Question: I am using the following code to display a datepicker dialog:
'''
DatePickerDialog dialog = new DatePickerDialog(getActivity(), new DatePickerDialog.OnDateSetListener()
{
@Override
public void onDateSet(DatePicker view, int year, int monthOfYear, int dayOfMonth)
{
mDateOfJourney.set(year, monthOfYear, dayOfMonth);
if (mDateOfJourney.after(mCalendar) || mDateOfJourney.equals(mCalendar))
{
setJourneyDateView(mDateOfJourney);
} else {
Toast.makeText(getActivity(), getString(R.string.invalid_date), Toast.LENGTH_SHORT).show();
}
}
}, mCalendar.get(Calendar.YEAR), mCalendar.get(Calendar.MONTH), mCalendar.get(Calendar.DAY_OF_MONTH));
dialog.getDatePicker().setMinDate(mCalendar.getTimeInMillis());
dialog.show();
'''
The output of this code has some rendering issues: It shows up like this:

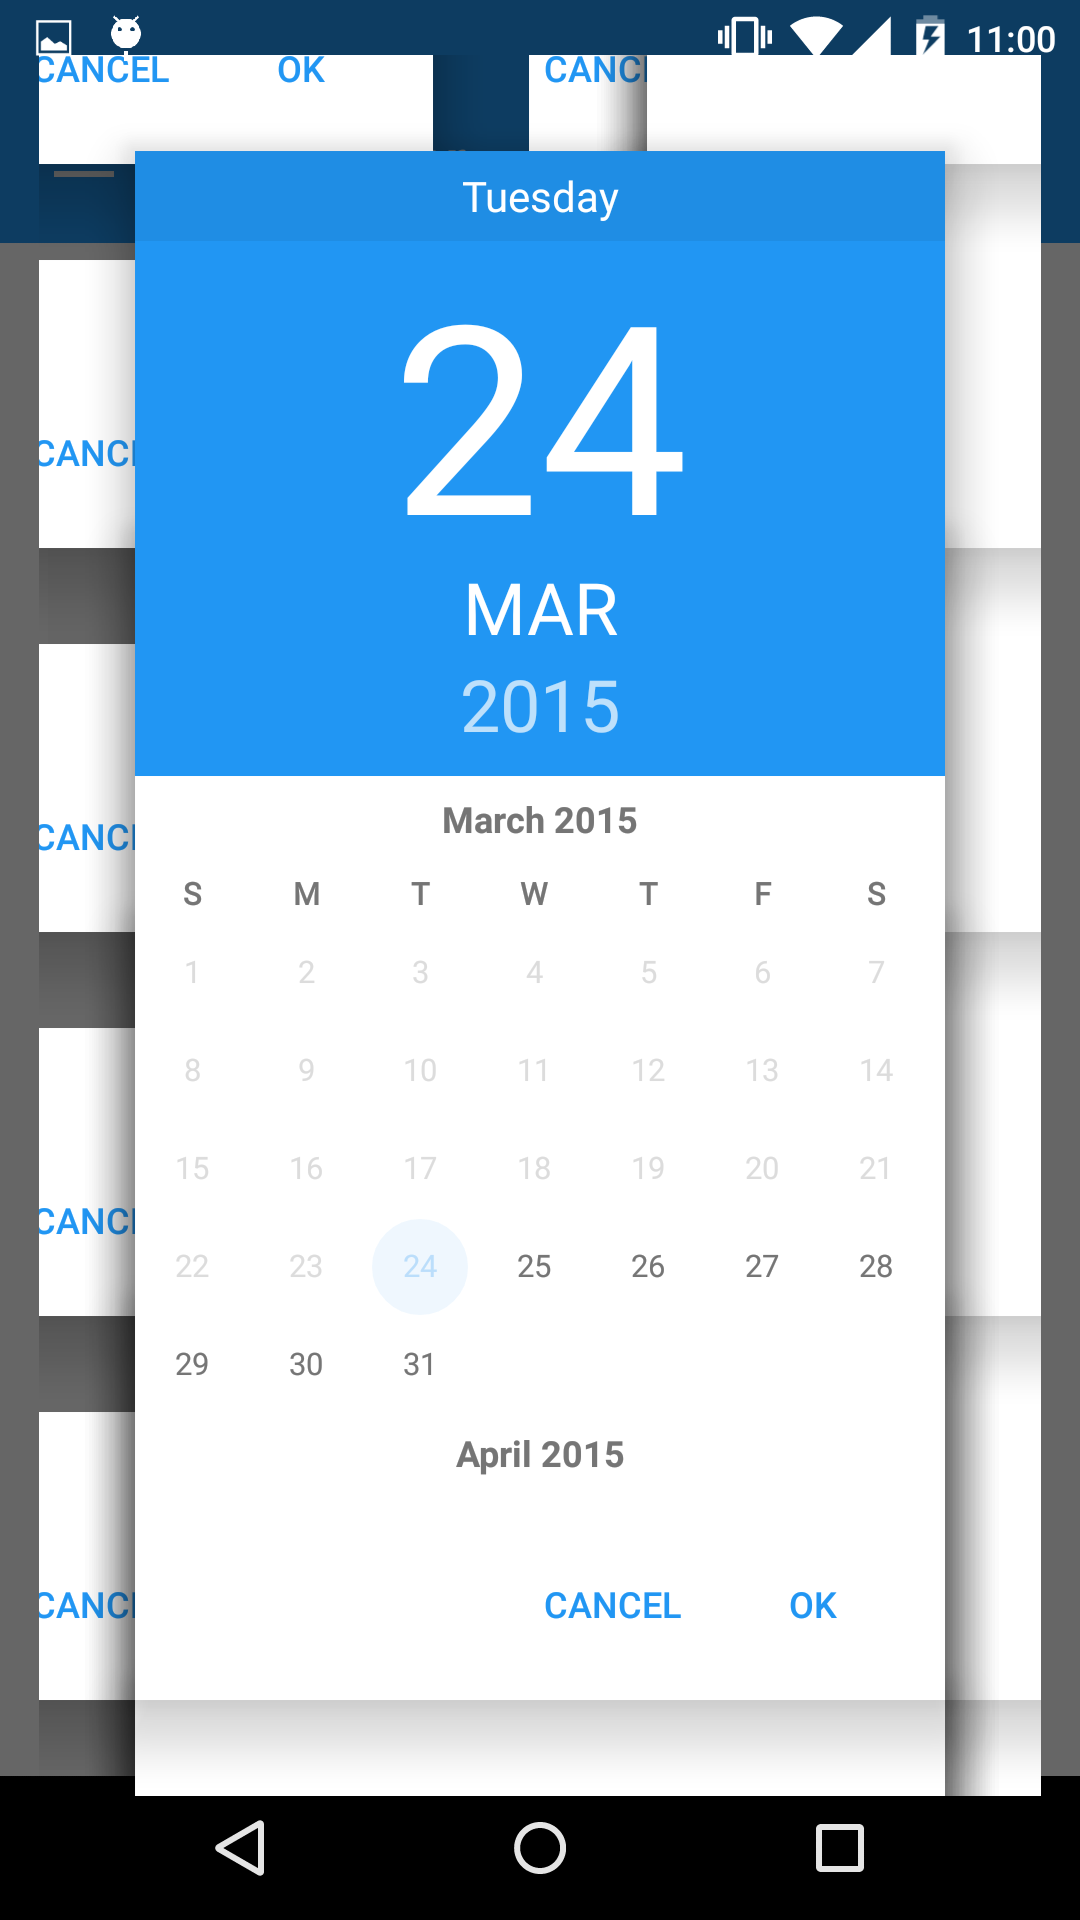
Answer: In the picture above, the window's background is null. Look through your app's style definition. You might find this somewhere:
'''
<item name="android:windowBackground">@null</item>
'''
Or else, you might have set the window's background to 'null': 'getWindow().setBackgroundDrawable(null)'.
The only theme I know that sets this attribute for you is 'Theme.NoDisplay'. So, if you're not using this theme as a base (or as is), you will have to use a different theme.